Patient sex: F
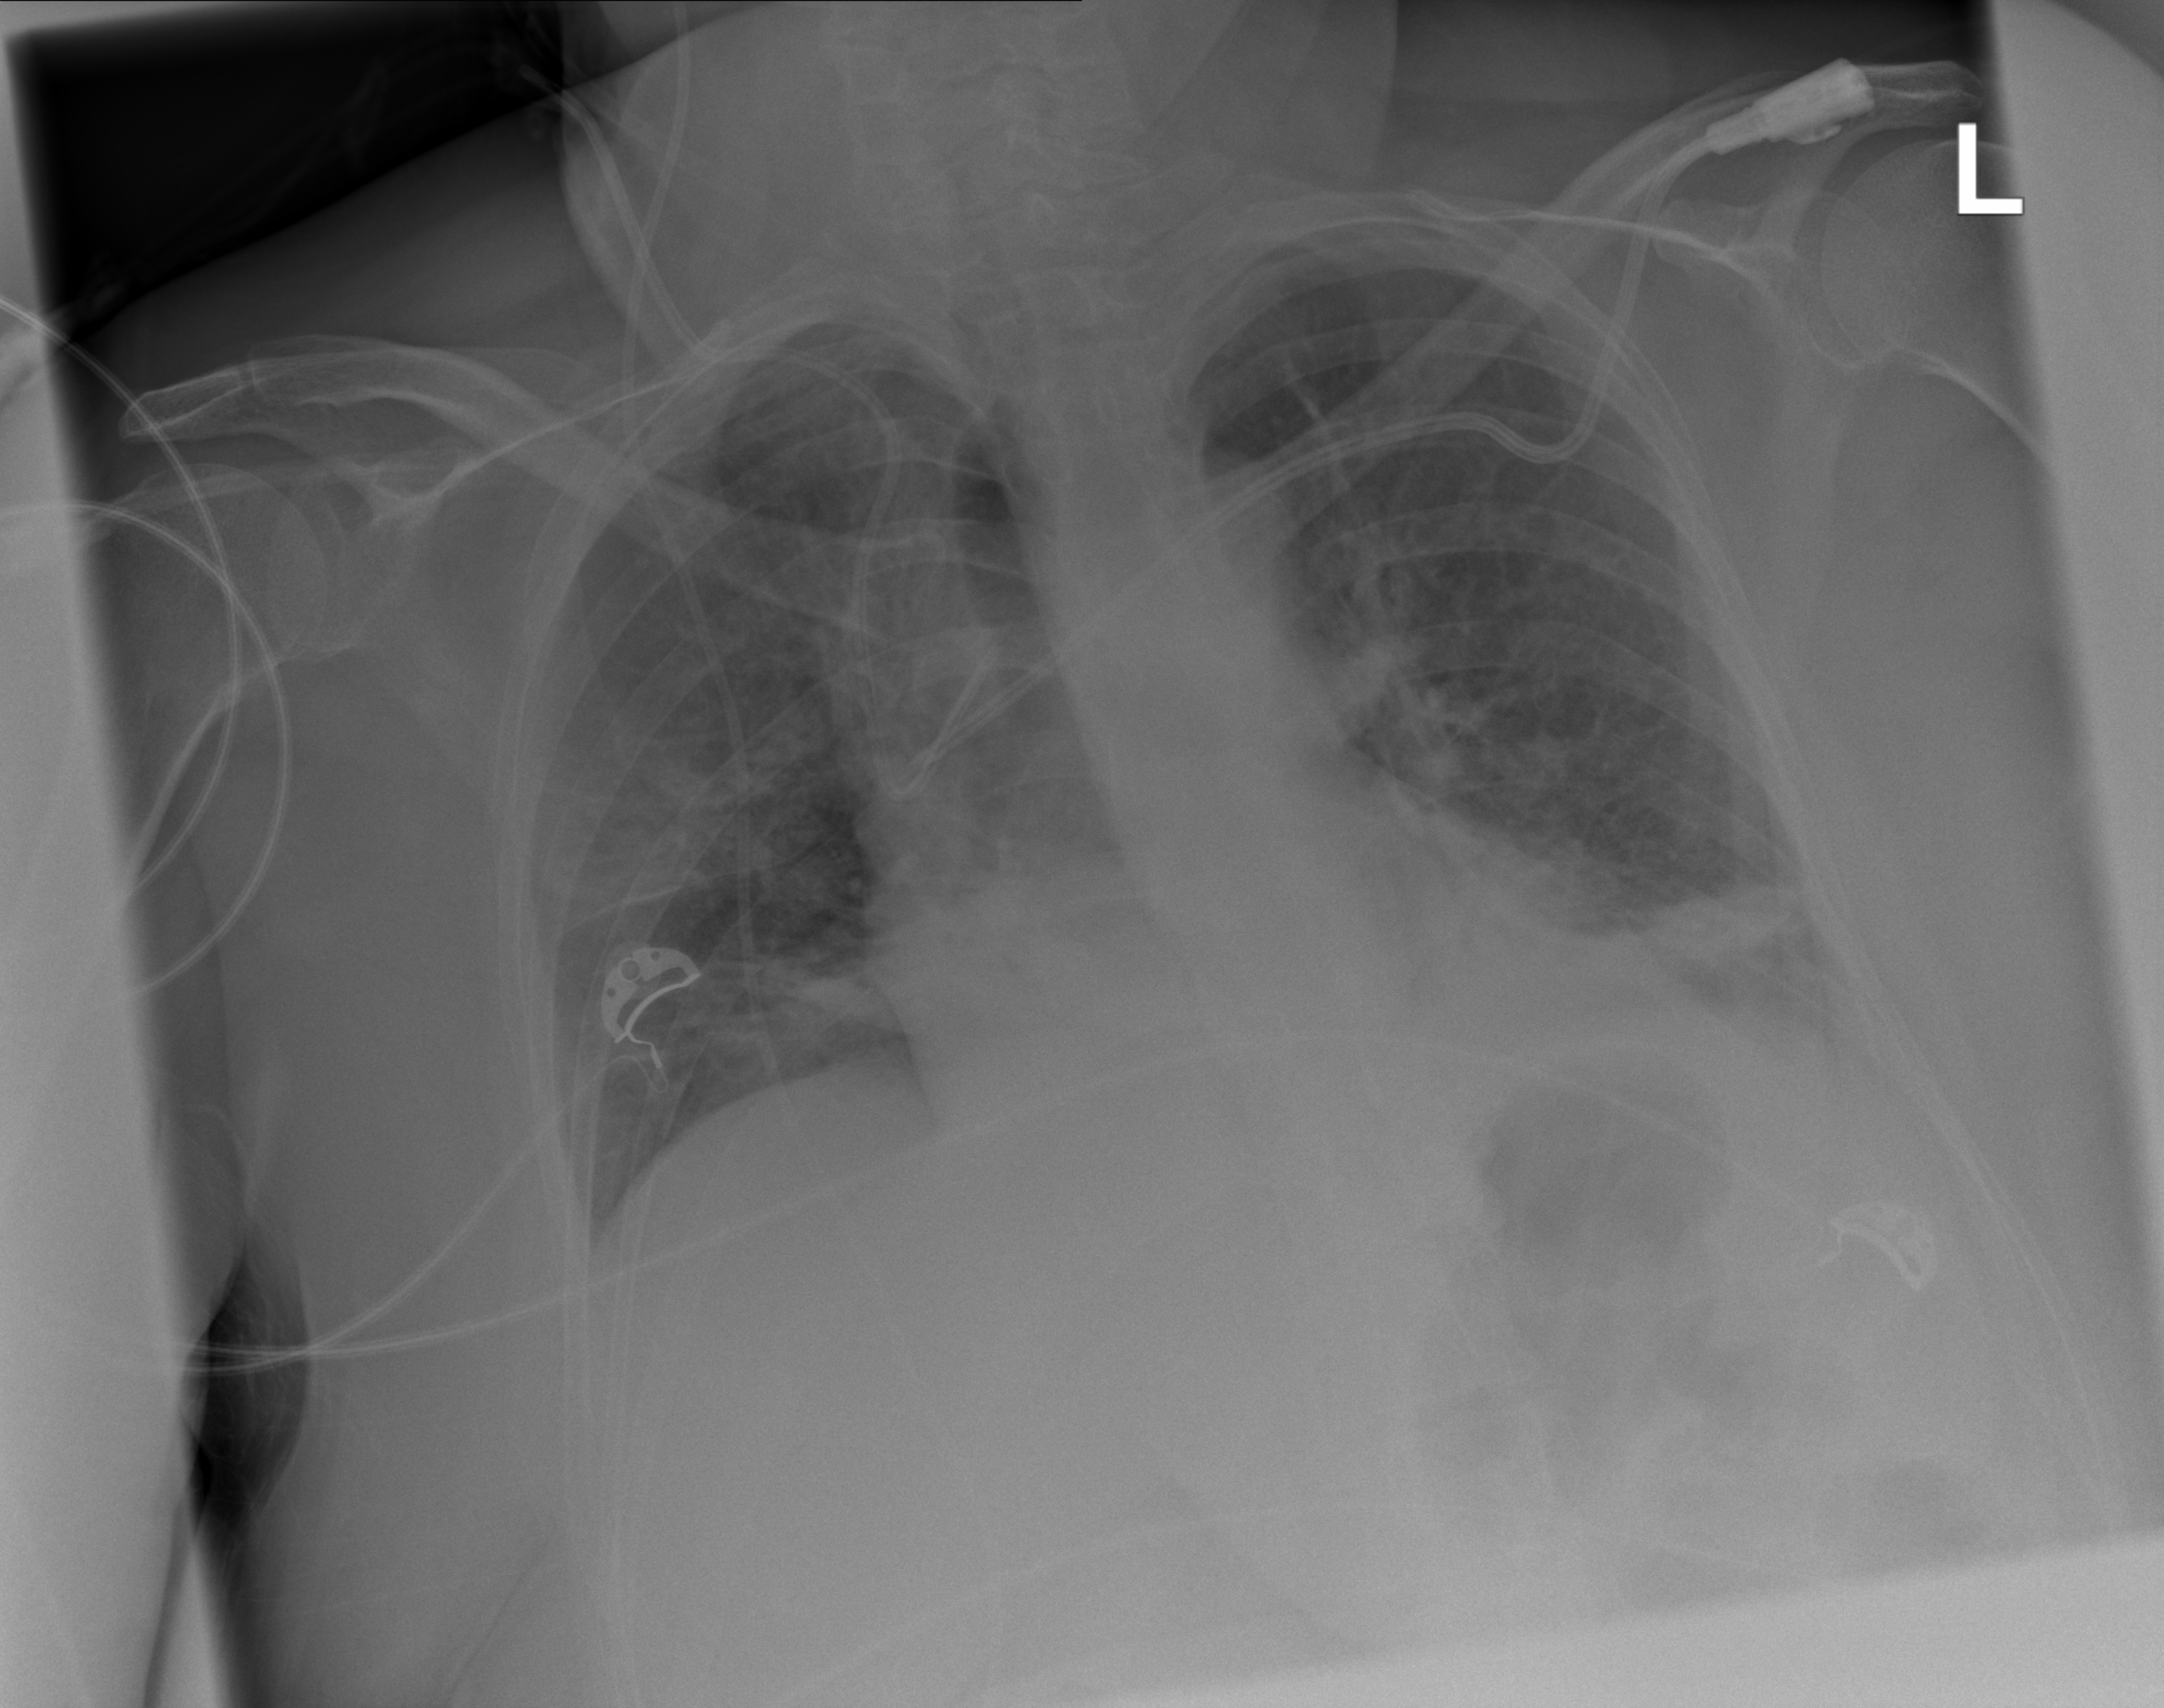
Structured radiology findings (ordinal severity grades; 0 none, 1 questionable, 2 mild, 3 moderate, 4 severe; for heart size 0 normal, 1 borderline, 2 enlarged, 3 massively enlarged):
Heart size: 1
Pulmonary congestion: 2
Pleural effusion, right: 1
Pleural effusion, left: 2
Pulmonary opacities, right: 2
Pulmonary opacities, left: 2
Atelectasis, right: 2
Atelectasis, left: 2